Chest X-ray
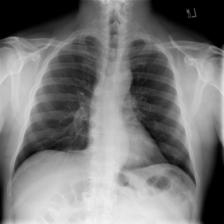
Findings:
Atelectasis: negative
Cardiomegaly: negative
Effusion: negative
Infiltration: positive
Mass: negative
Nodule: negative
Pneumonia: negative
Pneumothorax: negative
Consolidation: negative
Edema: negative
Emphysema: negative
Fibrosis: negative
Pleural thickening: negative
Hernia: negative